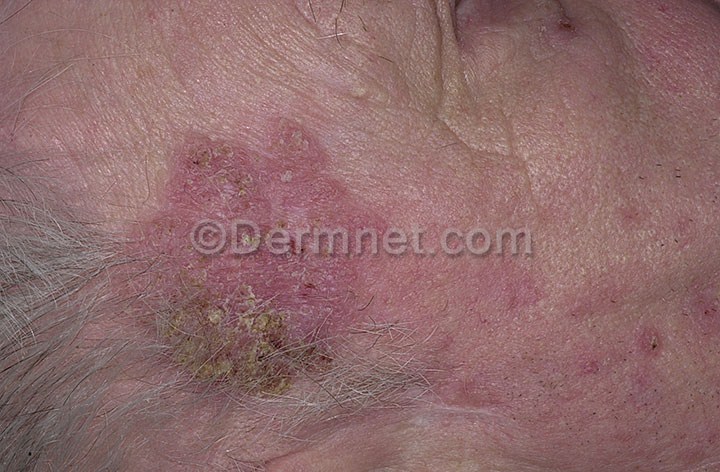
Disease: Actinic Keratosis Basal Cell Carcinoma and other Malignant Lesions